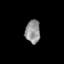
Tissue: skin
Cell type: Epithelial cells
Senescence score: 0.2644
Nuclear area (px): 336
Mean DAPI intensity: 146.565